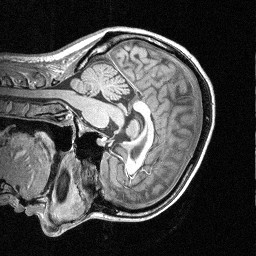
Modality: T1w
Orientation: sagittal
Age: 30
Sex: female